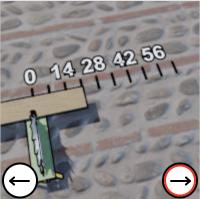
Task: length
Answer: 21
First scale value: 14.0